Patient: sex F, age 46
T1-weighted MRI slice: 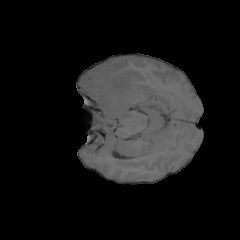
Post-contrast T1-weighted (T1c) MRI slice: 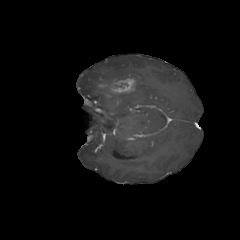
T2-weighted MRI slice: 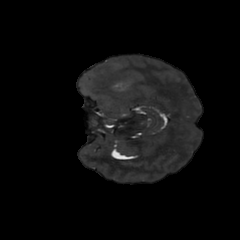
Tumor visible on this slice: yes
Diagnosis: Glioblastoma, IDH-wildtype
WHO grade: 4